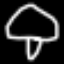
Label: mushroom